A spectrogram of one vibration snapshot from a rotating bearing is shown (time on one axis, frequency on the other). Based on the visible evidence, which condition applies: normal, inner_race, outer_race, ball?
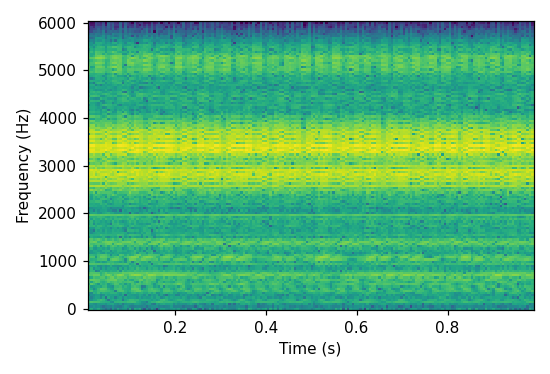
Answer: outer_race